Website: bh-photo
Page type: address-validator
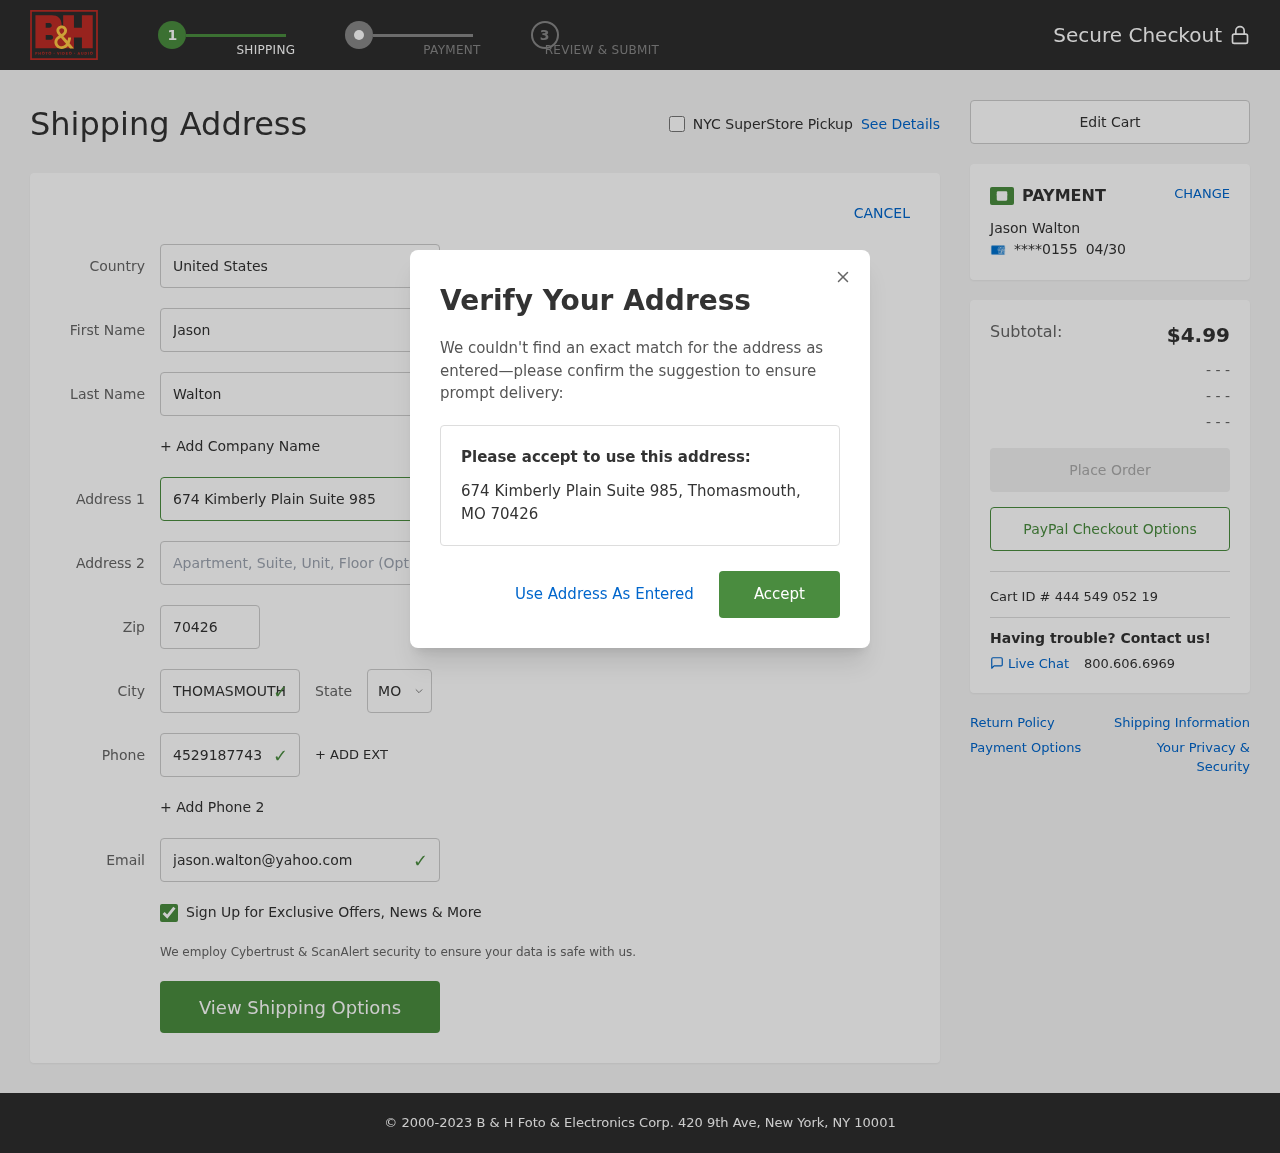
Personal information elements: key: PII_CARD_EXPIRY
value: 04/30
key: PII_CARD_LAST4
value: ****0155
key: PII_CITY
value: Thomasmouth
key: PII_COUNTRY
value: United States
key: PII_EMAIL
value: jason.walton@yahoo.com
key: PII_FIRSTNAME
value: Jason
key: PII_FULLNAME
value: Jason Walton
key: PII_LASTNAME
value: Walton
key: PII_PHONE
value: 4529187743
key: PII_POSTCODE
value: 70426
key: PII_STATE_ABBR
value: MO
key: PII_STREET
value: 674 Kimberly Plain Suite 985
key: PII_CITY_STATE_ZIP
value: Thomasmouth, MO 70426
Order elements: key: ORDER_SUBTOTAL
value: $4.99
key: ORDER_ID
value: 444 549 052 19